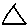
Label: triangle